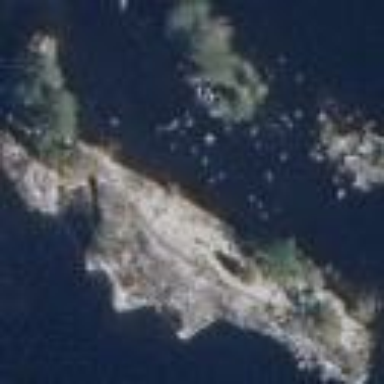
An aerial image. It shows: Islet.